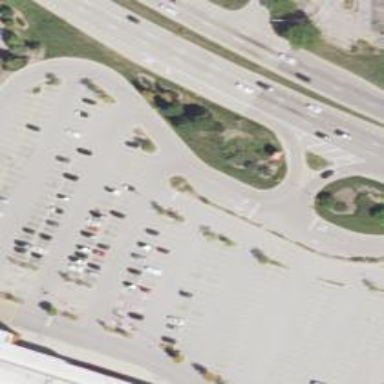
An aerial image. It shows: Parking area with surface.